Question: I have many to many relationship in entity framework. See image...

I want to insert an article and tags for this article, TagName property is unique in db and so I need only new tags to be inserted in 'Tags' and in 'ArticlesToTags'(not seen in EF) tables while others that are already in 'Tags' need to be inserted only in 'ArticlesToTags'.
'''
public void CreateUpdate(string title, string subTitle, string text,
string author, string tags, string photo, bool allowComments)
{
using (var context = new blogEntities())
{
var article = new Article()
{
Title = title,
SubTitle = subTitle,
ArticleText = text,
Author = author,
Photo = photo,
CreateDate = DateTime.Now,
ModifyDate = null,
AllowComments = allowComments
};
foreach (var tg in tags.Split(','))
{
article.Tags.Add(new Tag() { TagName = tg });
}
context.Articles.AddObject(article);
context.SaveChanges();
}
}
'''
Now it throws exception of How is it done in EF? I'm new to it...
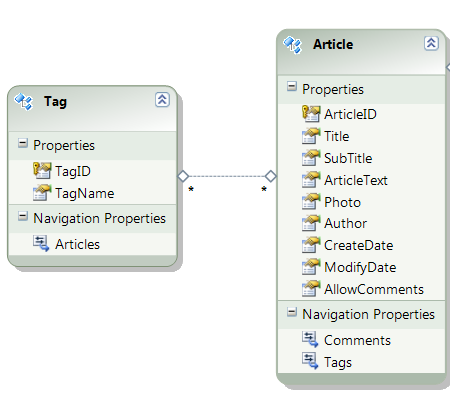
Answer: Add a select statement to see if there is already a tag in the database.
'''
foreach (var tg in tags.Split(','))
{
var tag = context.Tags.SingleOrDefault(x => x.TagName == tg);
if (tag == null)
tag = new Tag() { TagName = tg };
article.Tags.Add(tag);
}
'''